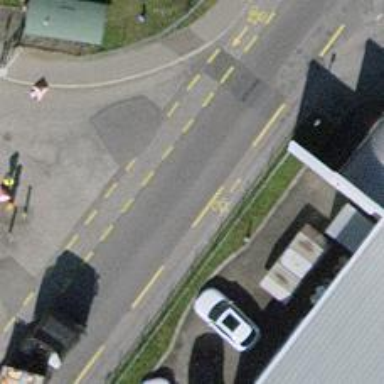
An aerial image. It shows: Paved residential road with shared lane for cycling.